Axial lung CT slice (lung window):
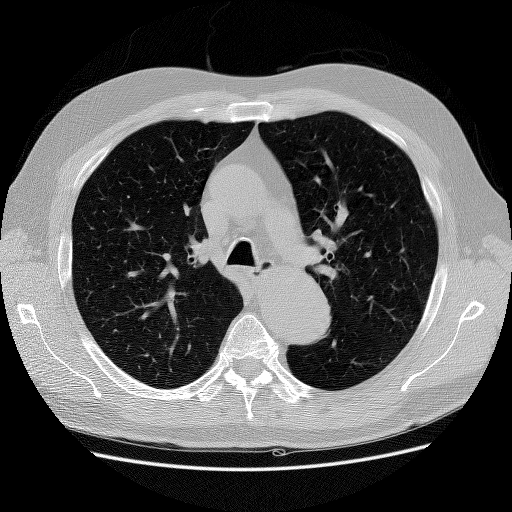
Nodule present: no